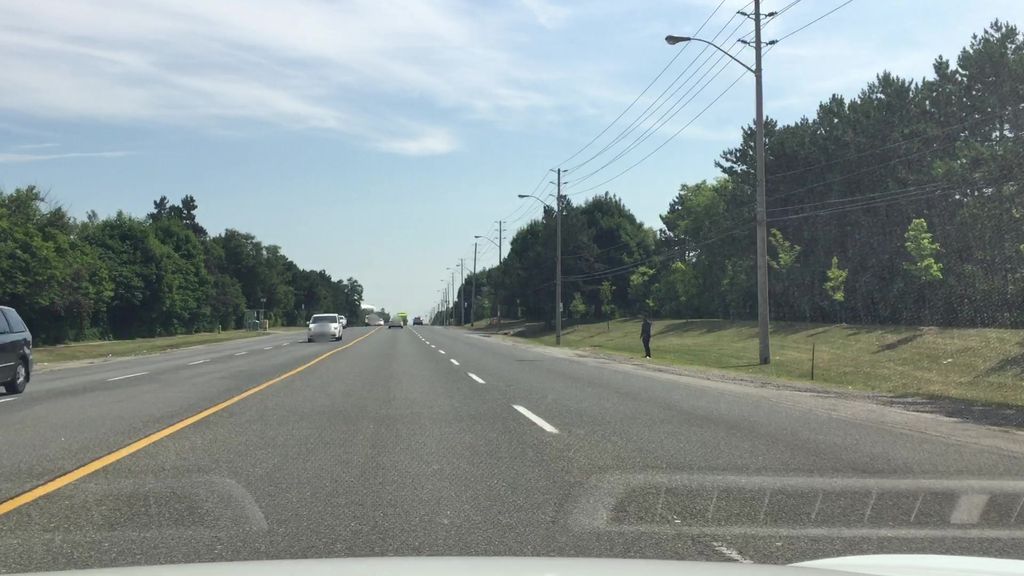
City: toronto